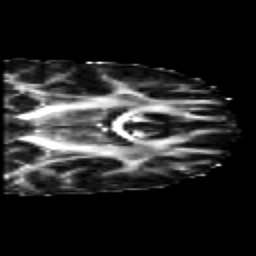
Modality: FA
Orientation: coronal
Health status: healthy
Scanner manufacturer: siemens
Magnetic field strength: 3 T
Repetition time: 10 s
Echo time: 0.092 s